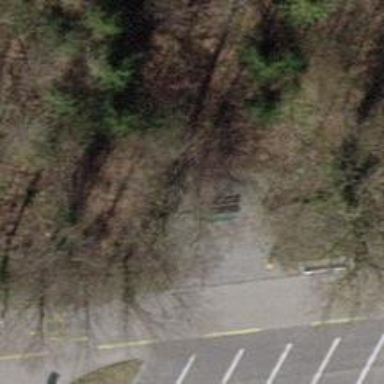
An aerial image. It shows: Bench for seating.